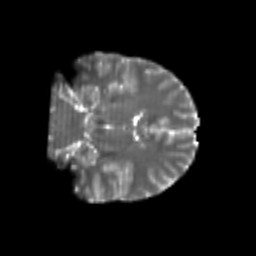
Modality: T2w
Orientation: coronal
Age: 24
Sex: male
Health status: healthy
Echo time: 0.074 s